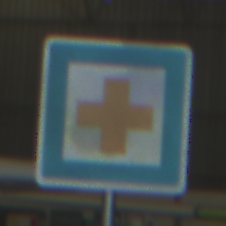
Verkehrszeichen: ErsteHilfe
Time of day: Midday
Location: Indoor (Urban)
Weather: NotSpecified
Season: NotSpecified
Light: Natural